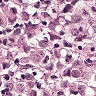
Metastatic tissue present: yes